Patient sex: F
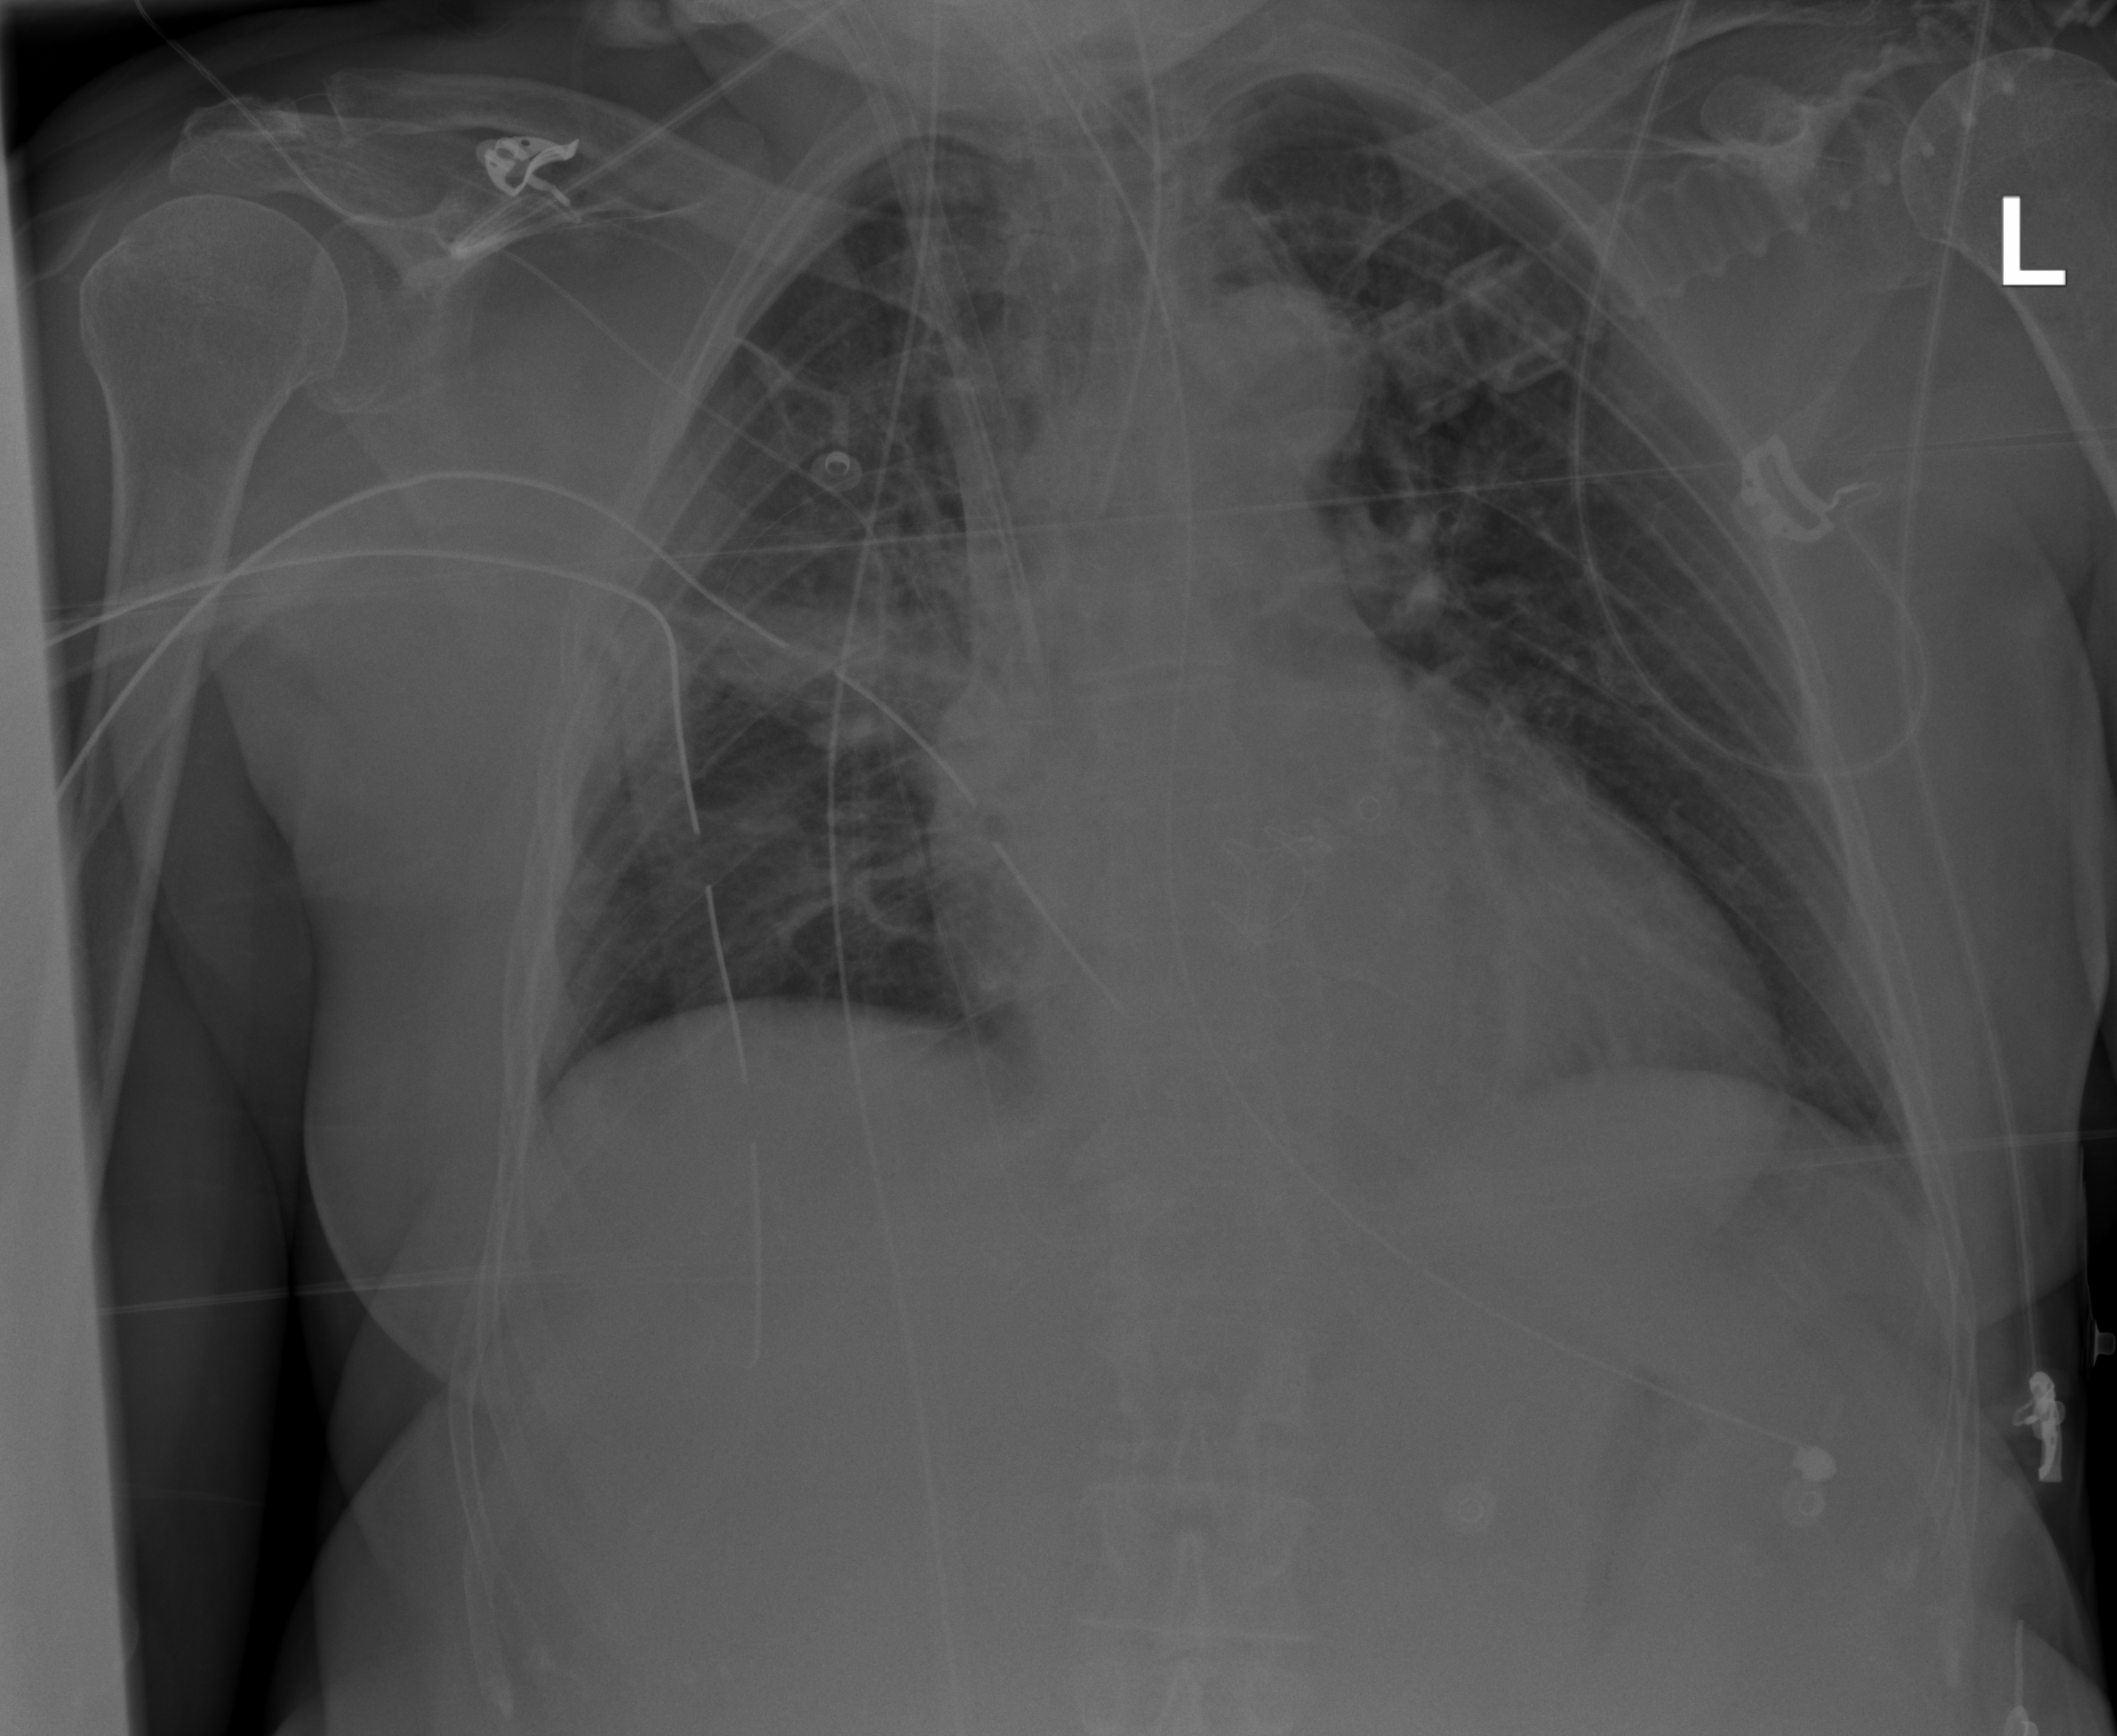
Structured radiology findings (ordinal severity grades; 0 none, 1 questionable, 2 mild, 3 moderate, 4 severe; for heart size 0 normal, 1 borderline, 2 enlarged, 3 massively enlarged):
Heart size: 1
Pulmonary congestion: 0
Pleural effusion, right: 0
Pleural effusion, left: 0
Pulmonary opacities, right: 0
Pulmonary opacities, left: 0
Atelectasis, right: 2
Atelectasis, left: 0